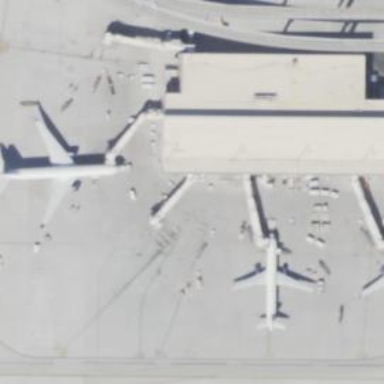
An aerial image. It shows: Airport gate.